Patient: sex M, age 61
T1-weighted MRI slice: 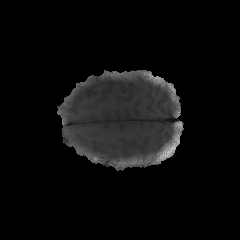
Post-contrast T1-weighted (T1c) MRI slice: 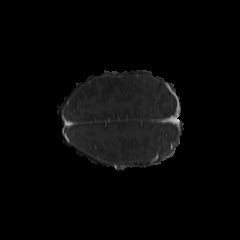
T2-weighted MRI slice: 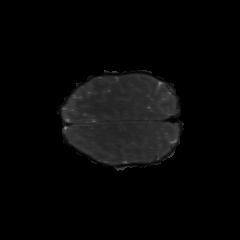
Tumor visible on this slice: no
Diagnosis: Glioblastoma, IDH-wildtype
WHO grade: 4